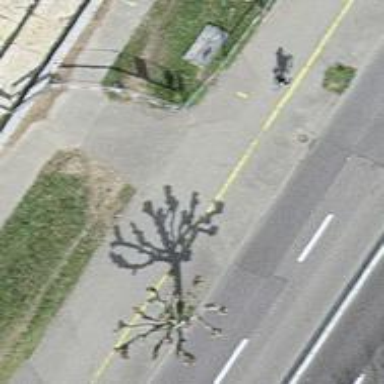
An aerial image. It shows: Asphalt cycleway with asphalt footway nearby.